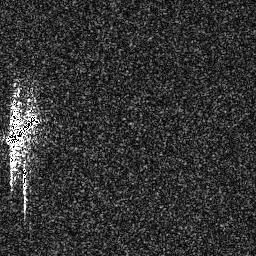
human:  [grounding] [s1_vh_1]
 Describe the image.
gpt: In the satellite image, there is  <ref>1 medium ship </ref> <box>[[1, 42, 16, 57, 0]]</box> located at left.